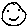
Label: smiley face